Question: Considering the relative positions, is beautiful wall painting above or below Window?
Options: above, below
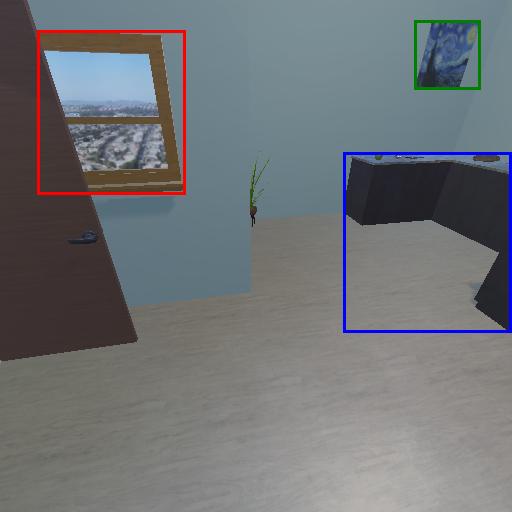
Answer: above